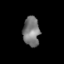
Tissue: skin
Cell type: Epithelial cells
Senescence score: 0.2438
Nuclear area (px): 482
Mean DAPI intensity: 120.996